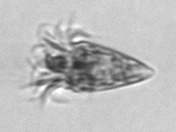
Label: Strombidium_tintinnodes